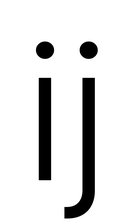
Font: Inter_Light